Field crop: maize
Growth stage: 1
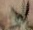
Species: atriplex